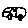
Label: car